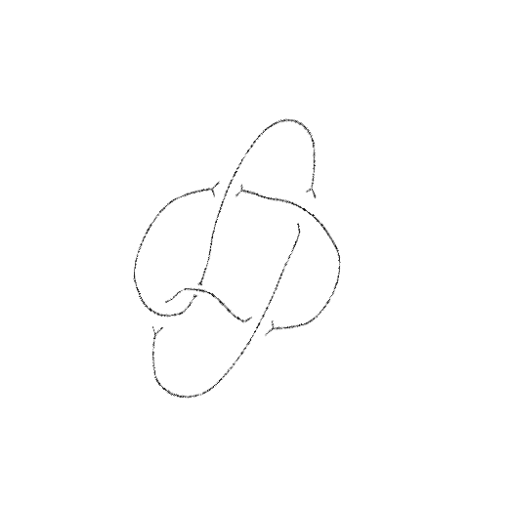
Crossing number: 5